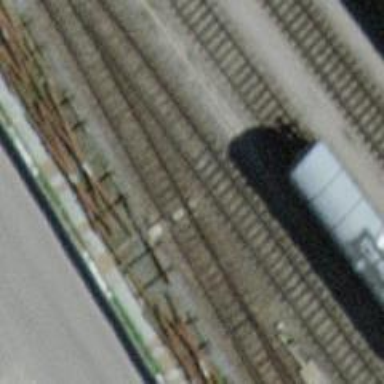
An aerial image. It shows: Railway switch.